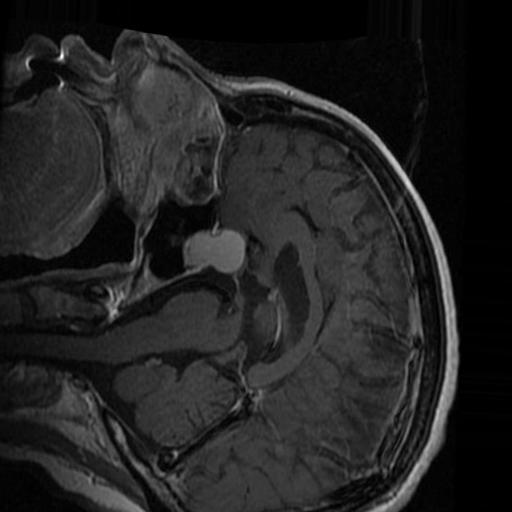
Label: brain_tumor